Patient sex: F
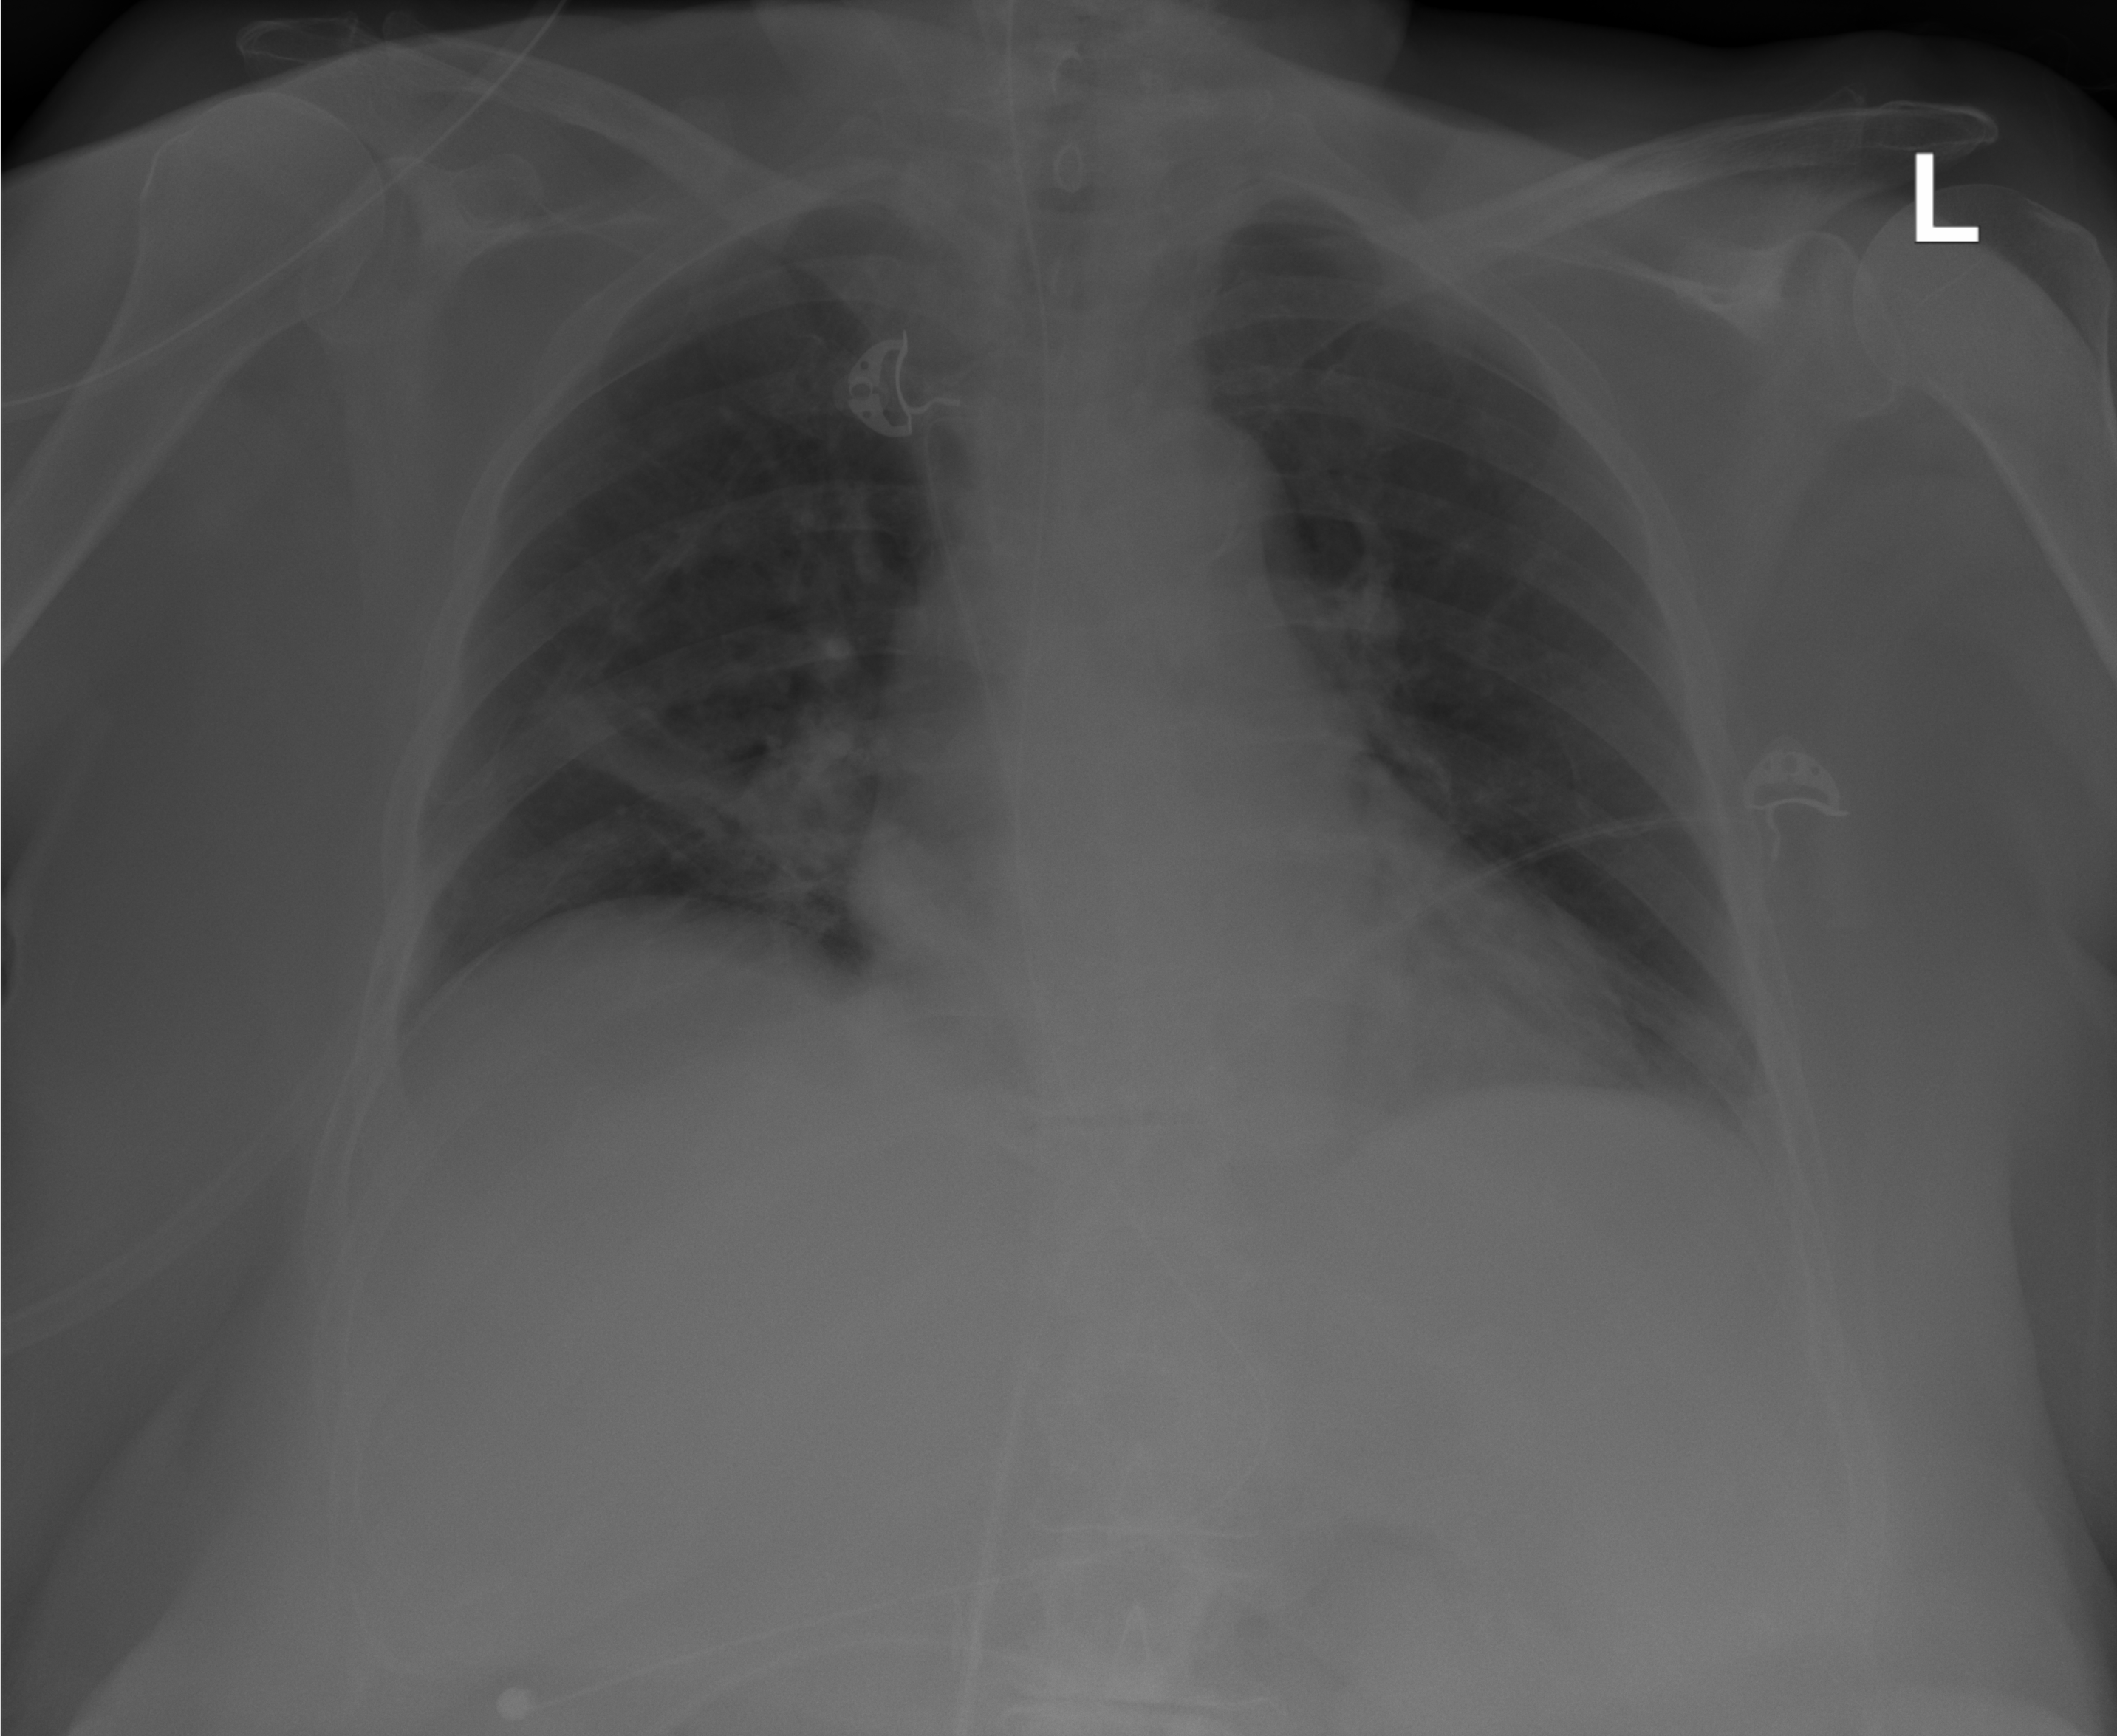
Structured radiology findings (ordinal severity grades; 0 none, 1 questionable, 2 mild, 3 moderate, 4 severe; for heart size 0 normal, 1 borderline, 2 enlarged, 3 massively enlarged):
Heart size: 1
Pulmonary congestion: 2
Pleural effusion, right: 0
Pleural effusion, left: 0
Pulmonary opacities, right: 2
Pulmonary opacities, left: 0
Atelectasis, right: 2
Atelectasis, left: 0